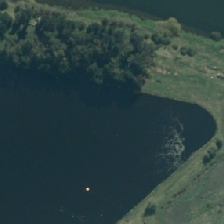
Land cover: lake_pond